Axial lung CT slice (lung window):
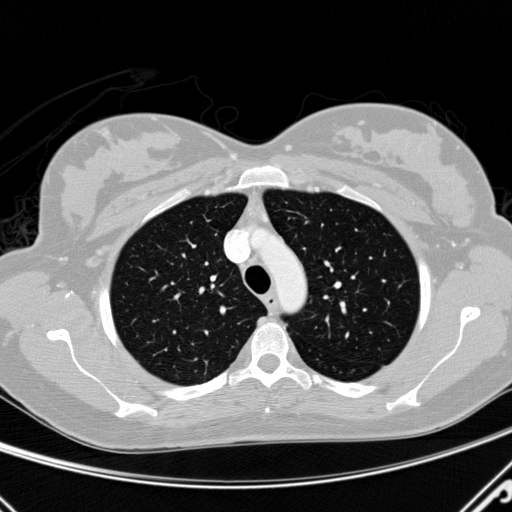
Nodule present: no